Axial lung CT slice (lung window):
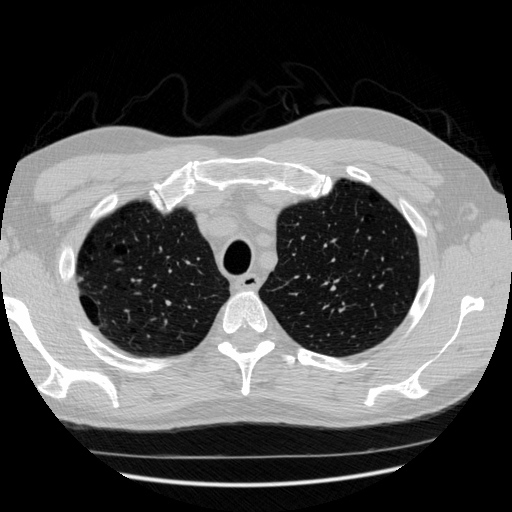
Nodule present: yes
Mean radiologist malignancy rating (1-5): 2